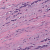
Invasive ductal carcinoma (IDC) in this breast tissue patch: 1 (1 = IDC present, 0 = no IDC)